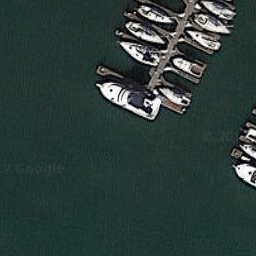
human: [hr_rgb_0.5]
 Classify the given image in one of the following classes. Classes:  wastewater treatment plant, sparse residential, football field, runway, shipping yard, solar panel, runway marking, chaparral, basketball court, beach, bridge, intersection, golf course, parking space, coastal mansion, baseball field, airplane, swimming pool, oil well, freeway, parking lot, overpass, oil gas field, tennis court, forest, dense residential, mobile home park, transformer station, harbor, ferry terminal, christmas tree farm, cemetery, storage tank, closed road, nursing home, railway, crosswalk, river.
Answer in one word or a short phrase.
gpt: harbor